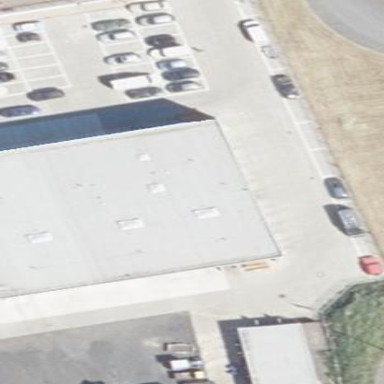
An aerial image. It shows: Commercial building.